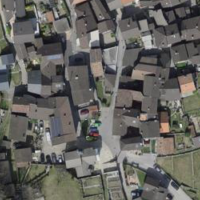
EUNIS habitat code: 54
Species observed at this site:
Portulaca oleracea